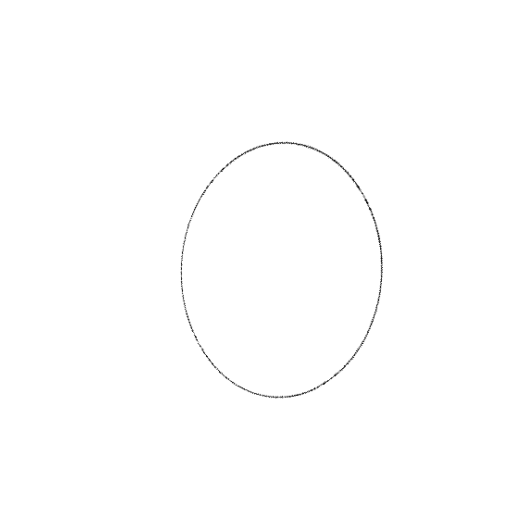
Crossing number: 0